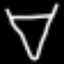
Label: diamond